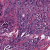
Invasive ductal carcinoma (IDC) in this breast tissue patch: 0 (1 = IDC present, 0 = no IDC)